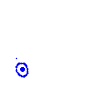
Particle: kaon